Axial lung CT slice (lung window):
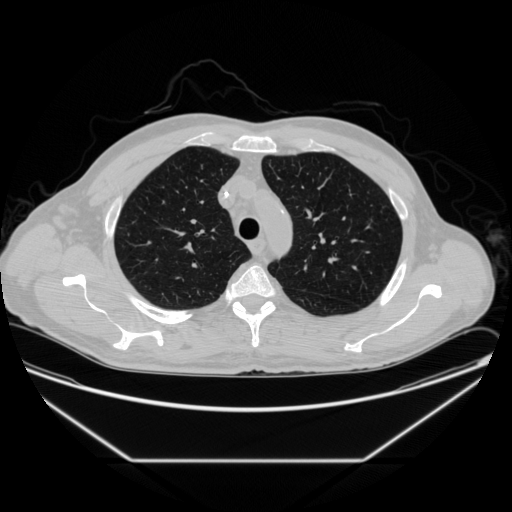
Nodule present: no